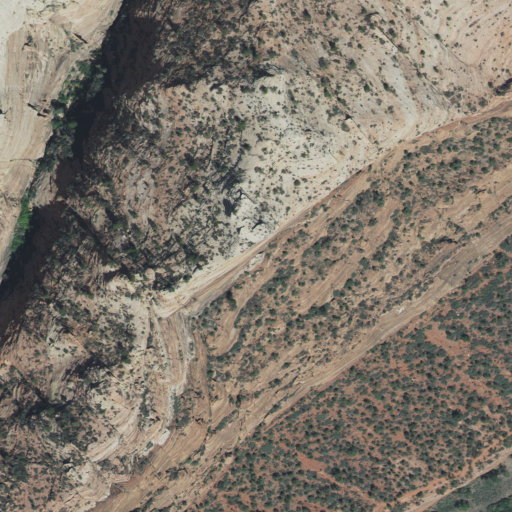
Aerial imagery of cape in Utah named The Spearhead containing shrub, evergreen forest, and barren land